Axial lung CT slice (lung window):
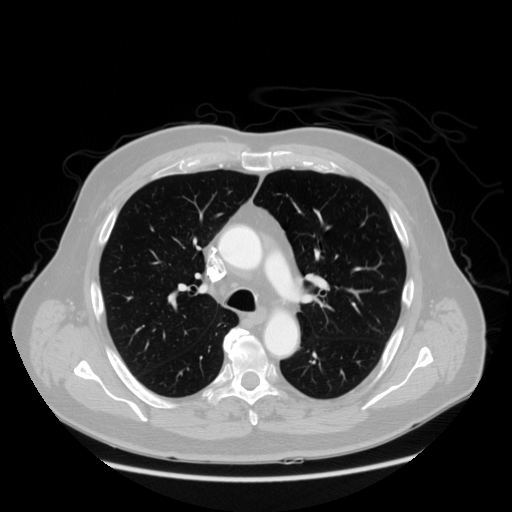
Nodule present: no